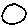
Label: moon